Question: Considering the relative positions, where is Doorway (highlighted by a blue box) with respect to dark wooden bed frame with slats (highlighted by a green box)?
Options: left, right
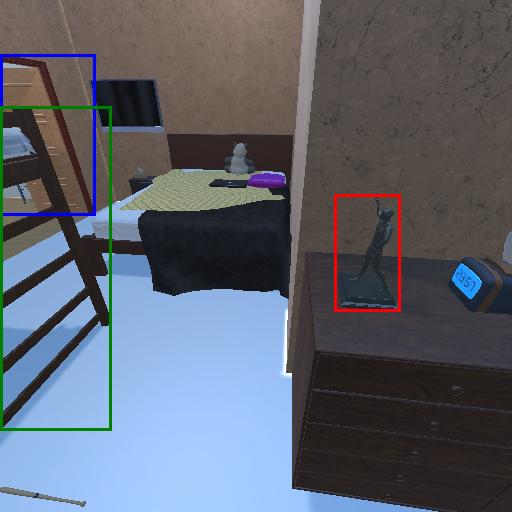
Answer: left